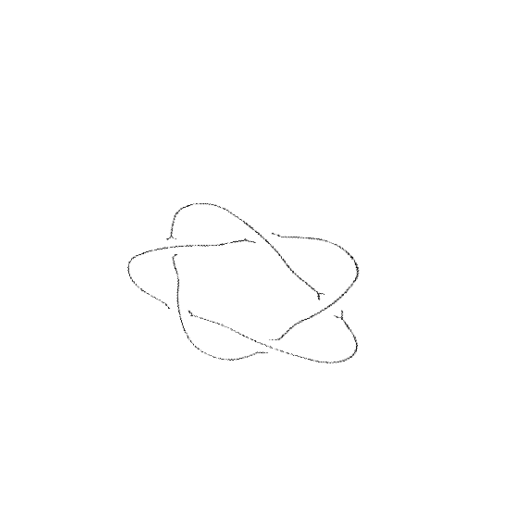
Crossing number: 5